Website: macys
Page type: customer-info-address
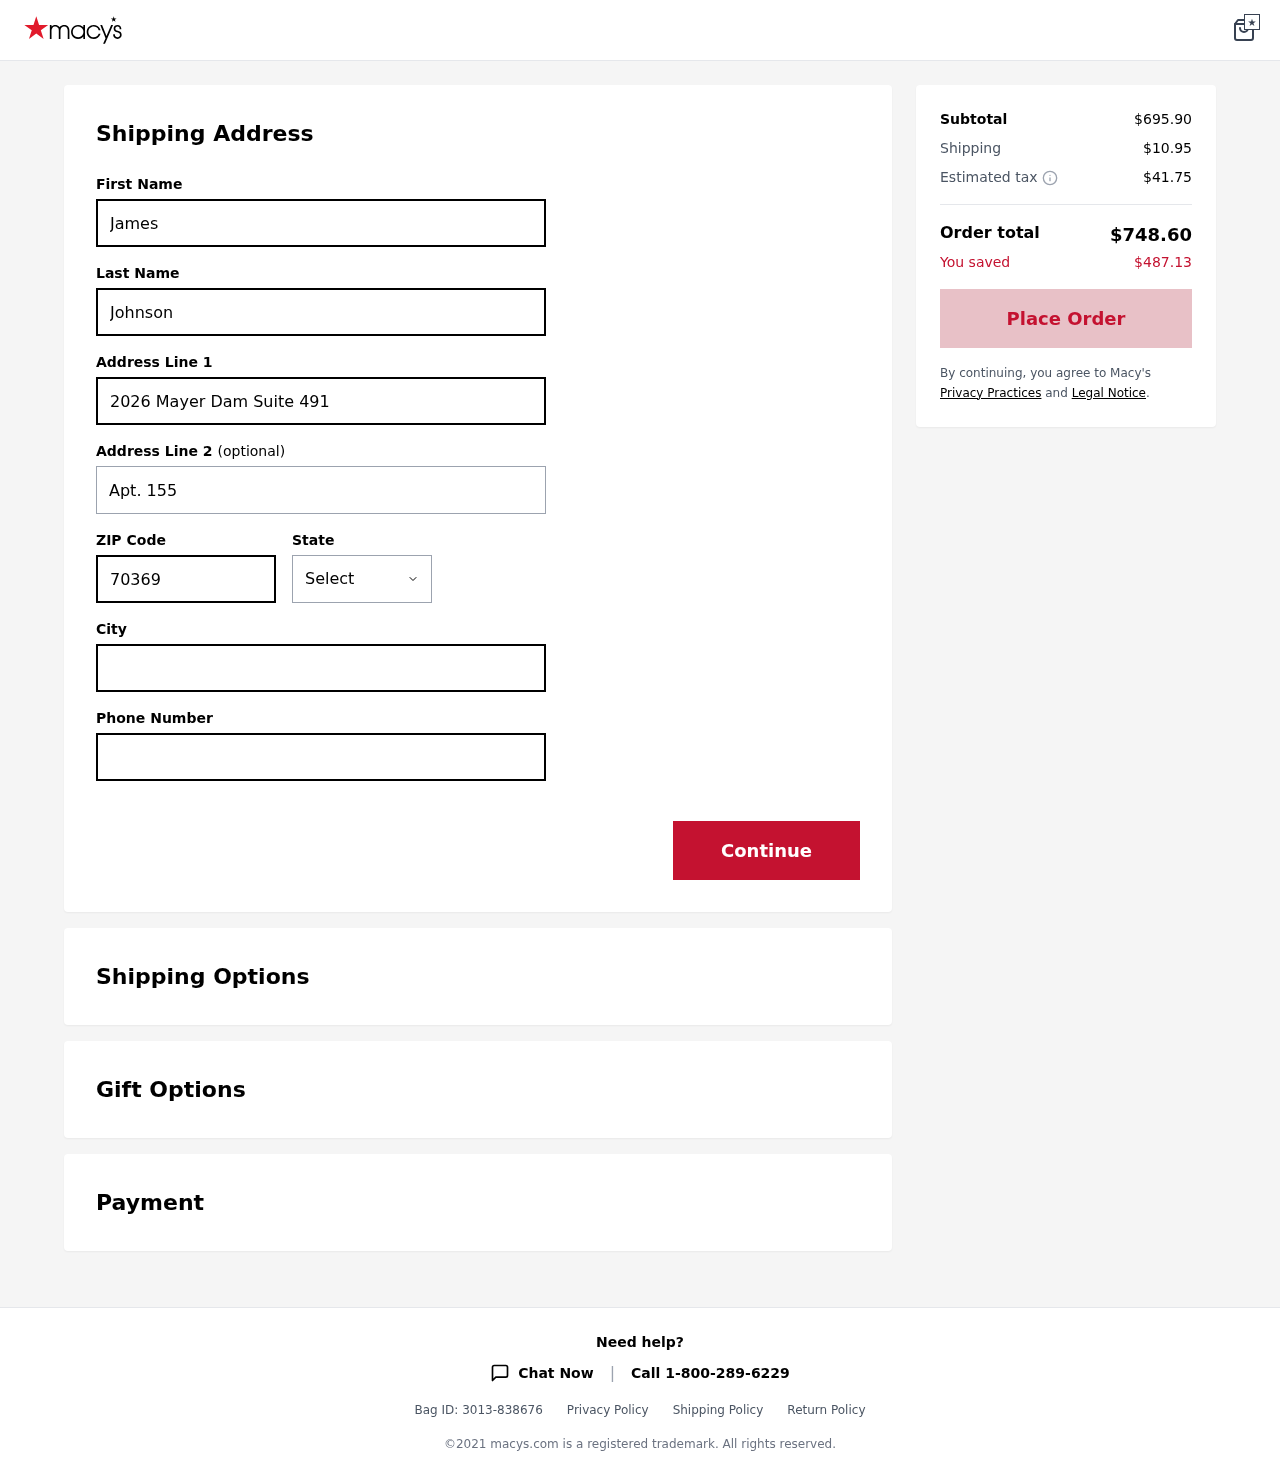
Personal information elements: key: PII_CITY
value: Nelsonburgh
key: PII_FIRSTNAME
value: James
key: PII_LASTNAME
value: Johnson
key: PII_PHONE
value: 5002689470
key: PII_POSTCODE
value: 70369
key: PII_STATE
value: Vermont
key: PII_STREET
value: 2026 Mayer Dam Suite 491
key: PII_STREET2
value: Apt. 155
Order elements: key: ORDER_SUBTOTAL
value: $695.90
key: ORDER_SHIPPING_COST
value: $10.95
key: ORDER_TAX
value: $41.75
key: ORDER_TOTAL
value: $748.60
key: ORDER_SAVINGS
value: $487.13